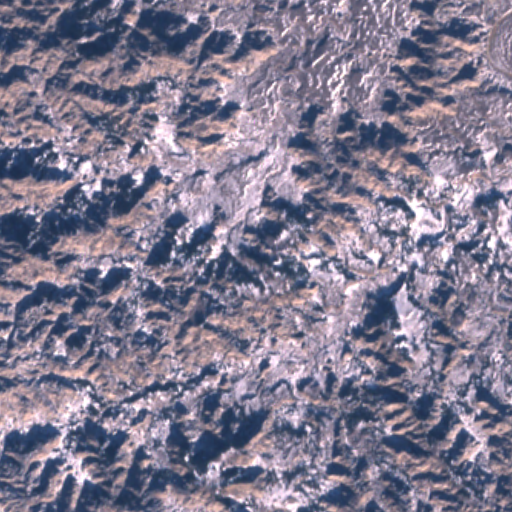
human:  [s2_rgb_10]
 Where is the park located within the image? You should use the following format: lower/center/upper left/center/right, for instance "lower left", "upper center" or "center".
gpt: The park is located in the left of the image.
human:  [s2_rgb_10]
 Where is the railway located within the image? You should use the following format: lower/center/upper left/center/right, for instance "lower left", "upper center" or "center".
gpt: The railway is located in the upper of the image.
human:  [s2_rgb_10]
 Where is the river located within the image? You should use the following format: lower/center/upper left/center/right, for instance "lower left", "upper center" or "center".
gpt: The river is located in the left of the image.
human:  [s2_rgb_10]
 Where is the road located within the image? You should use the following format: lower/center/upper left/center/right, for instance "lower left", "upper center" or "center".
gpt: The road is located in the lower left of the image.
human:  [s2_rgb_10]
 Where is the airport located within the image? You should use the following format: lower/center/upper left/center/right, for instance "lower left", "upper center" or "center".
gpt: There is no airport in the image.